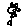
Label: flower